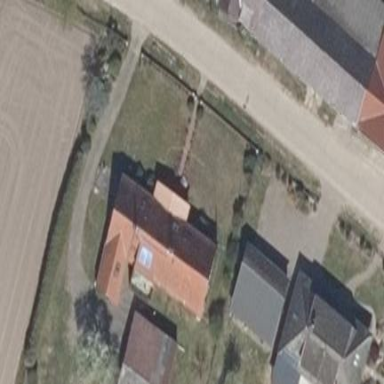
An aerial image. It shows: Simple house.